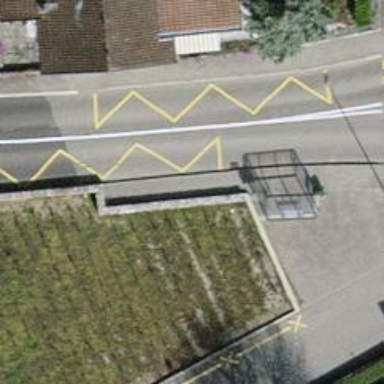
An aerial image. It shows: Bus stop along the road.